Question: I need help with excel.
I have a column with hundreds of cells that I need to combine into one cell.
The values in the cells are already centered. Also, some cells have multiple values that are stacked on top of each other using ( + ).
I need to choose a range of these cells and combine them and stack them on top of each other into one cell.
If I can also get rid of extra "new lines" between the values as well as repeated values that would be an added bonus.
Here is a picture of what it looks like and what I'm aiming at. I've been trying to learn vbscript and macros, but this is on a bit of a deadline. I appreciate the help.

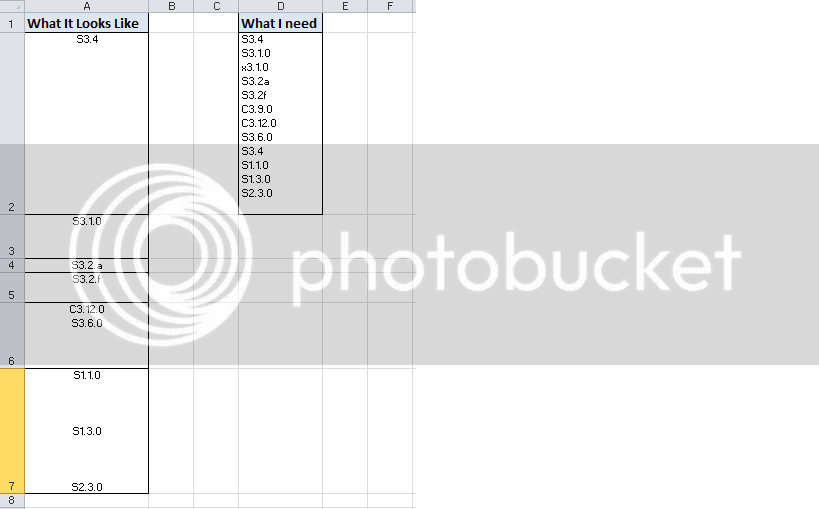
Answer: The following shows you how to combine all numbers from a column into a single cell in VBA Excel, which is what I assume the coding language you are using.
There are two Procedures I use: 'columnCombine()' and 'Split()' courtesy of Wade Tai of Microsoft
> Link to Wade's Article with Split Function: <URL>
'columnCombine()'
'''
Sub columnCombine()
'variables needed:
Dim col As Integer
Dim startRow As Integer
Dim endRow As Integer
Dim firstCell As Range
Dim lastCell As Range
Dim i As Integer
Dim s As Variant
Dim destinationCell As Range
Dim strg As Variant
Dim strgTemp() As String
'enter first and last cells of column of interest in the "A1/A2/A3..." format below:'
Set firstCell = Range("A1") 'this can be what you want
Set lastCell = Range("A3") 'this can be what you want
'enter destination cell in same format as above
Set destinationCell = Range("B1") 'this can be what you want
'get column of interest
col = firstCell.Column
'get start row and end row
startRow = firstCell.Row
endRow = lastCell.Row
'set temp string
strg = ""
For i = startRow To endRow
strgTemp = Split(Worksheets("Sheet1").Cells(i, col).Value)
For Each s In strgTemp
If strg = "" Then
strg = s
Else
strg = strg & vbNewLine & s
End If
Next s
Erase strgTemp
Next i
'add column to string
destinationCell.Value = strg
End Sub
'''
'Split()'
'''
Public Function Split(ByVal InputText As String, _
Optional ByVal Delimiter As String) As Variant
' This function splits the sentence in InputText into
' words and returns a string array of the words. Each
' element of the array contains one word.
' This constant contains punctuation and characters
' that should be filtered from the input string.
Const CHARS = "!?,;:""'()[]{}"
Dim strReplacedText As String
Dim intIndex As Integer
' Replace tab characters with space characters.
strReplacedText = Trim(Replace(InputText, _
vbTab, " "))
' Filter all specified characters from the string.
For intIndex = 1 To Len(CHARS)
strReplacedText = Trim(Replace(strReplacedText, _
Mid(CHARS, intIndex, 1), " "))
Next intIndex
' Loop until all consecutive space characters are
' replaced by a single space character.
Do While InStr(strReplacedText, " ")
strReplacedText = Replace(strReplacedText, _
" ", " ")
Loop
' Split the sentence into an array of words and return
' the array. If a delimiter is specified, use it.
'MsgBox "String:" & strReplacedText
If Len(Delimiter) = 0 Then
Split = VBA.Split(strReplacedText)
Else
Split = VBA.Split(strReplacedText, Delimiter)
End If
End Function
'''
If you desire to use this on multiple different columns with the intention of moving everything to one cell, use this code recursively or in some repetitive manner e.g. write a script that uses columnCombine to combine the column sections you are referencing into different cells in one column. Then run the program again (or as many times as you need) so that you get the data into one cell.
If you want to change the order in which you iterate through a column e.g. you want to iterate from A4 to A1 instead of A1 to A4, just change 'For i = startRow To endRow' to 'For i = endRow To startRow'.
'{["hello","Hello"],["One"],["Two", "Three"]}''{["Two","Three"],["One"],["hello","Hello"]}'
To change the order within a cell, you would need to either alter the 'For Each' statement in 'columnCombine()' or
manually change the order of 'strg'. Both of which are not to hard to do.
Here is a solution I would do:
Add this in addition to the current variables :
'''
Dim strg2 As Variant
strg2 = ""
'''
Change this code:
'''
For i = startRow To endRow
strgTemp = Split(Worksheets("Sheet1").Cells(i, col).Value)
For Each s In strgTemp
If strg = "" Then
strg = s
Else
strg = strg & vbNewLine & s
End If
Next s
Erase strgTemp
Next i
'add column to string
destinationCell.Value = strg
'''
To:
'''
For i = endRow To startRow
strgTemp = Split(Worksheets("Sheet1").Cells(i, col).Value)
For Each s In strgTemp
If strg = "" Then
strg = s
Else
strg = s & vbNewLine & strg
End If
Next s
If strg2 = "" Then
strg2 = strg
Else
strg2 = strg2 & vbNewLine & strg
End If
strg = ""
Erase strgTemp
Next i
'add column to string
destinationCell.Value = strg2
'''
'columnCombine()'
<URL>